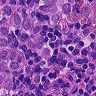
Metastatic tissue present: yes